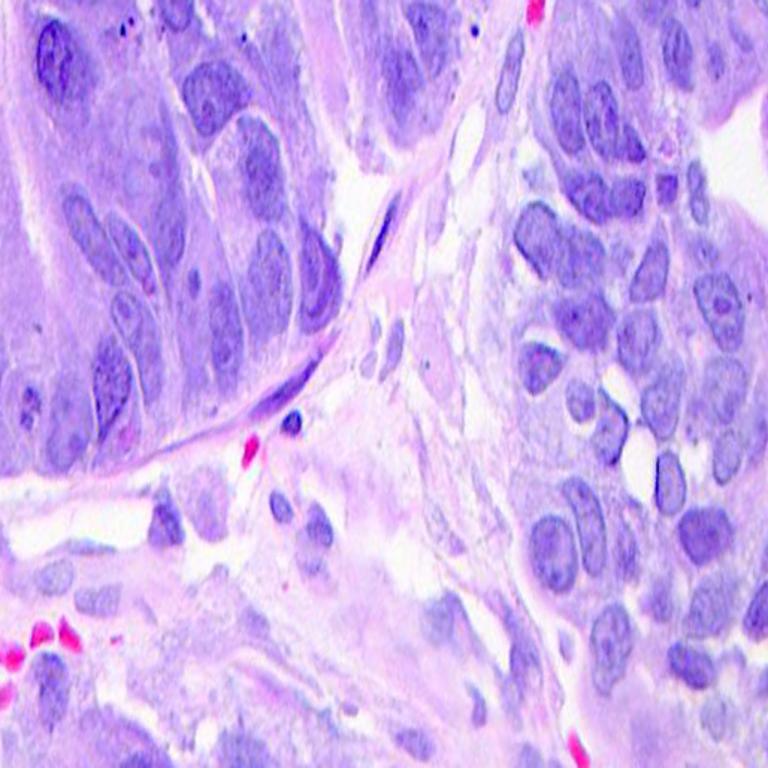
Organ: colon
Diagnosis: adenocarcinomas